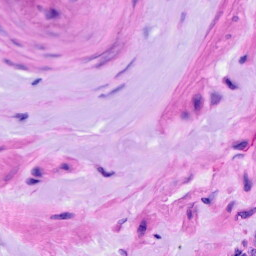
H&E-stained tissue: Ovarian